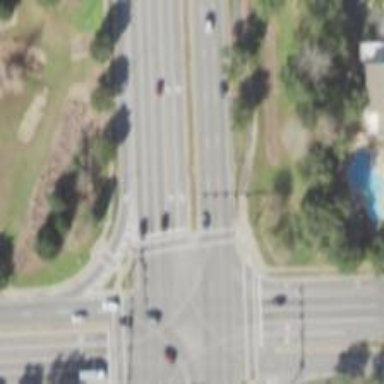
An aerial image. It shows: Marked footway crossing with pedestrian island.